Aerial crown-view tile of a tropical tree (Barro Colorado Island, Panama), acquired 20240918:
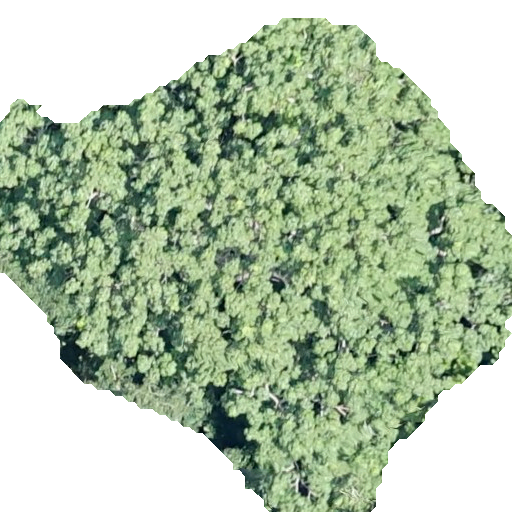
Species: Pseudobombax septenatum
GBIF accepted scientific name: Pseudobombax septenatum
Crown area: 275.024 m²